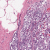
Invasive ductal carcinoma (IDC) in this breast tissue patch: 0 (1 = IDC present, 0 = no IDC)